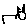
Label: cat